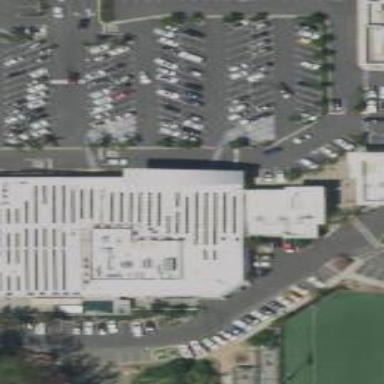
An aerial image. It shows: Building that houses supermarket.